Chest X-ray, PA view. Patient: 31 years old, sex F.
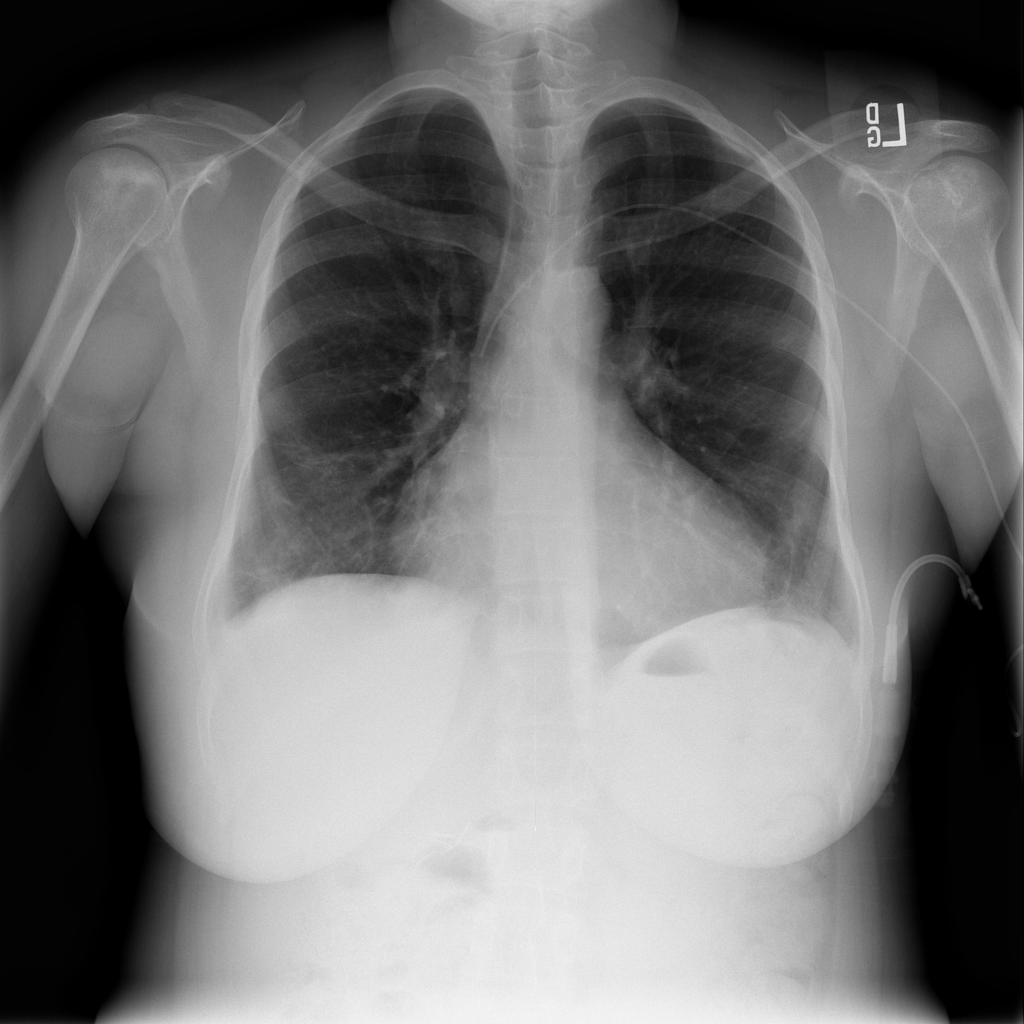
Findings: Atelectasis